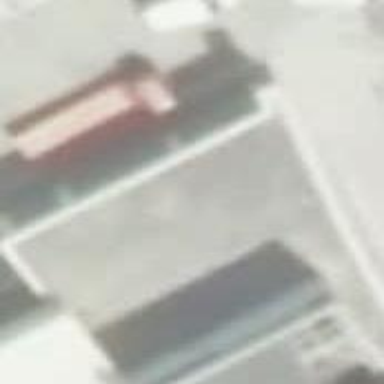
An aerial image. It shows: Part of building.